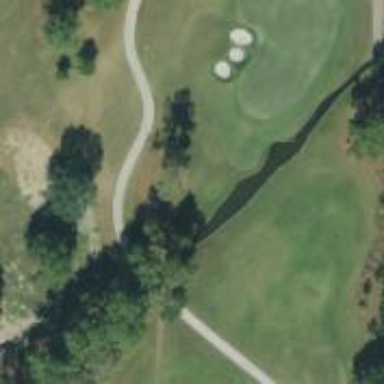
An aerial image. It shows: Scenic view of water hazard on golf course. The natural water feature adds beauty to the landscape.